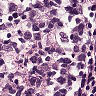
Metastatic tissue present: no